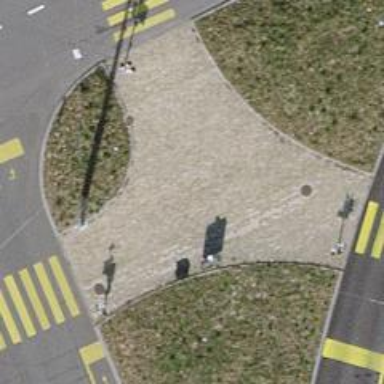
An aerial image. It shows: Footway made of paving stones.